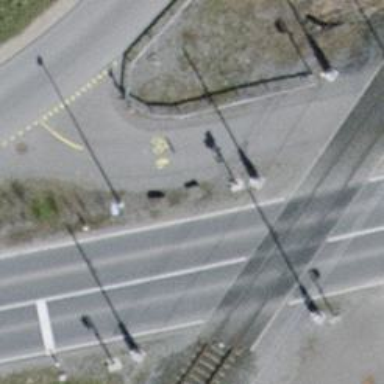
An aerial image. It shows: Bollard barrier.